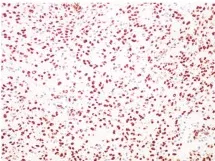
Pathological and immunohistochemical examination results. Calretinin positivity, magnificationx200.
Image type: pathology (immunostaining)